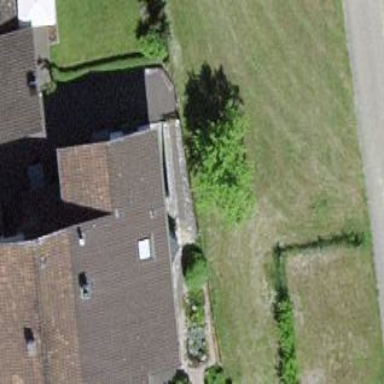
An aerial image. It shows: Simple house.